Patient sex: M
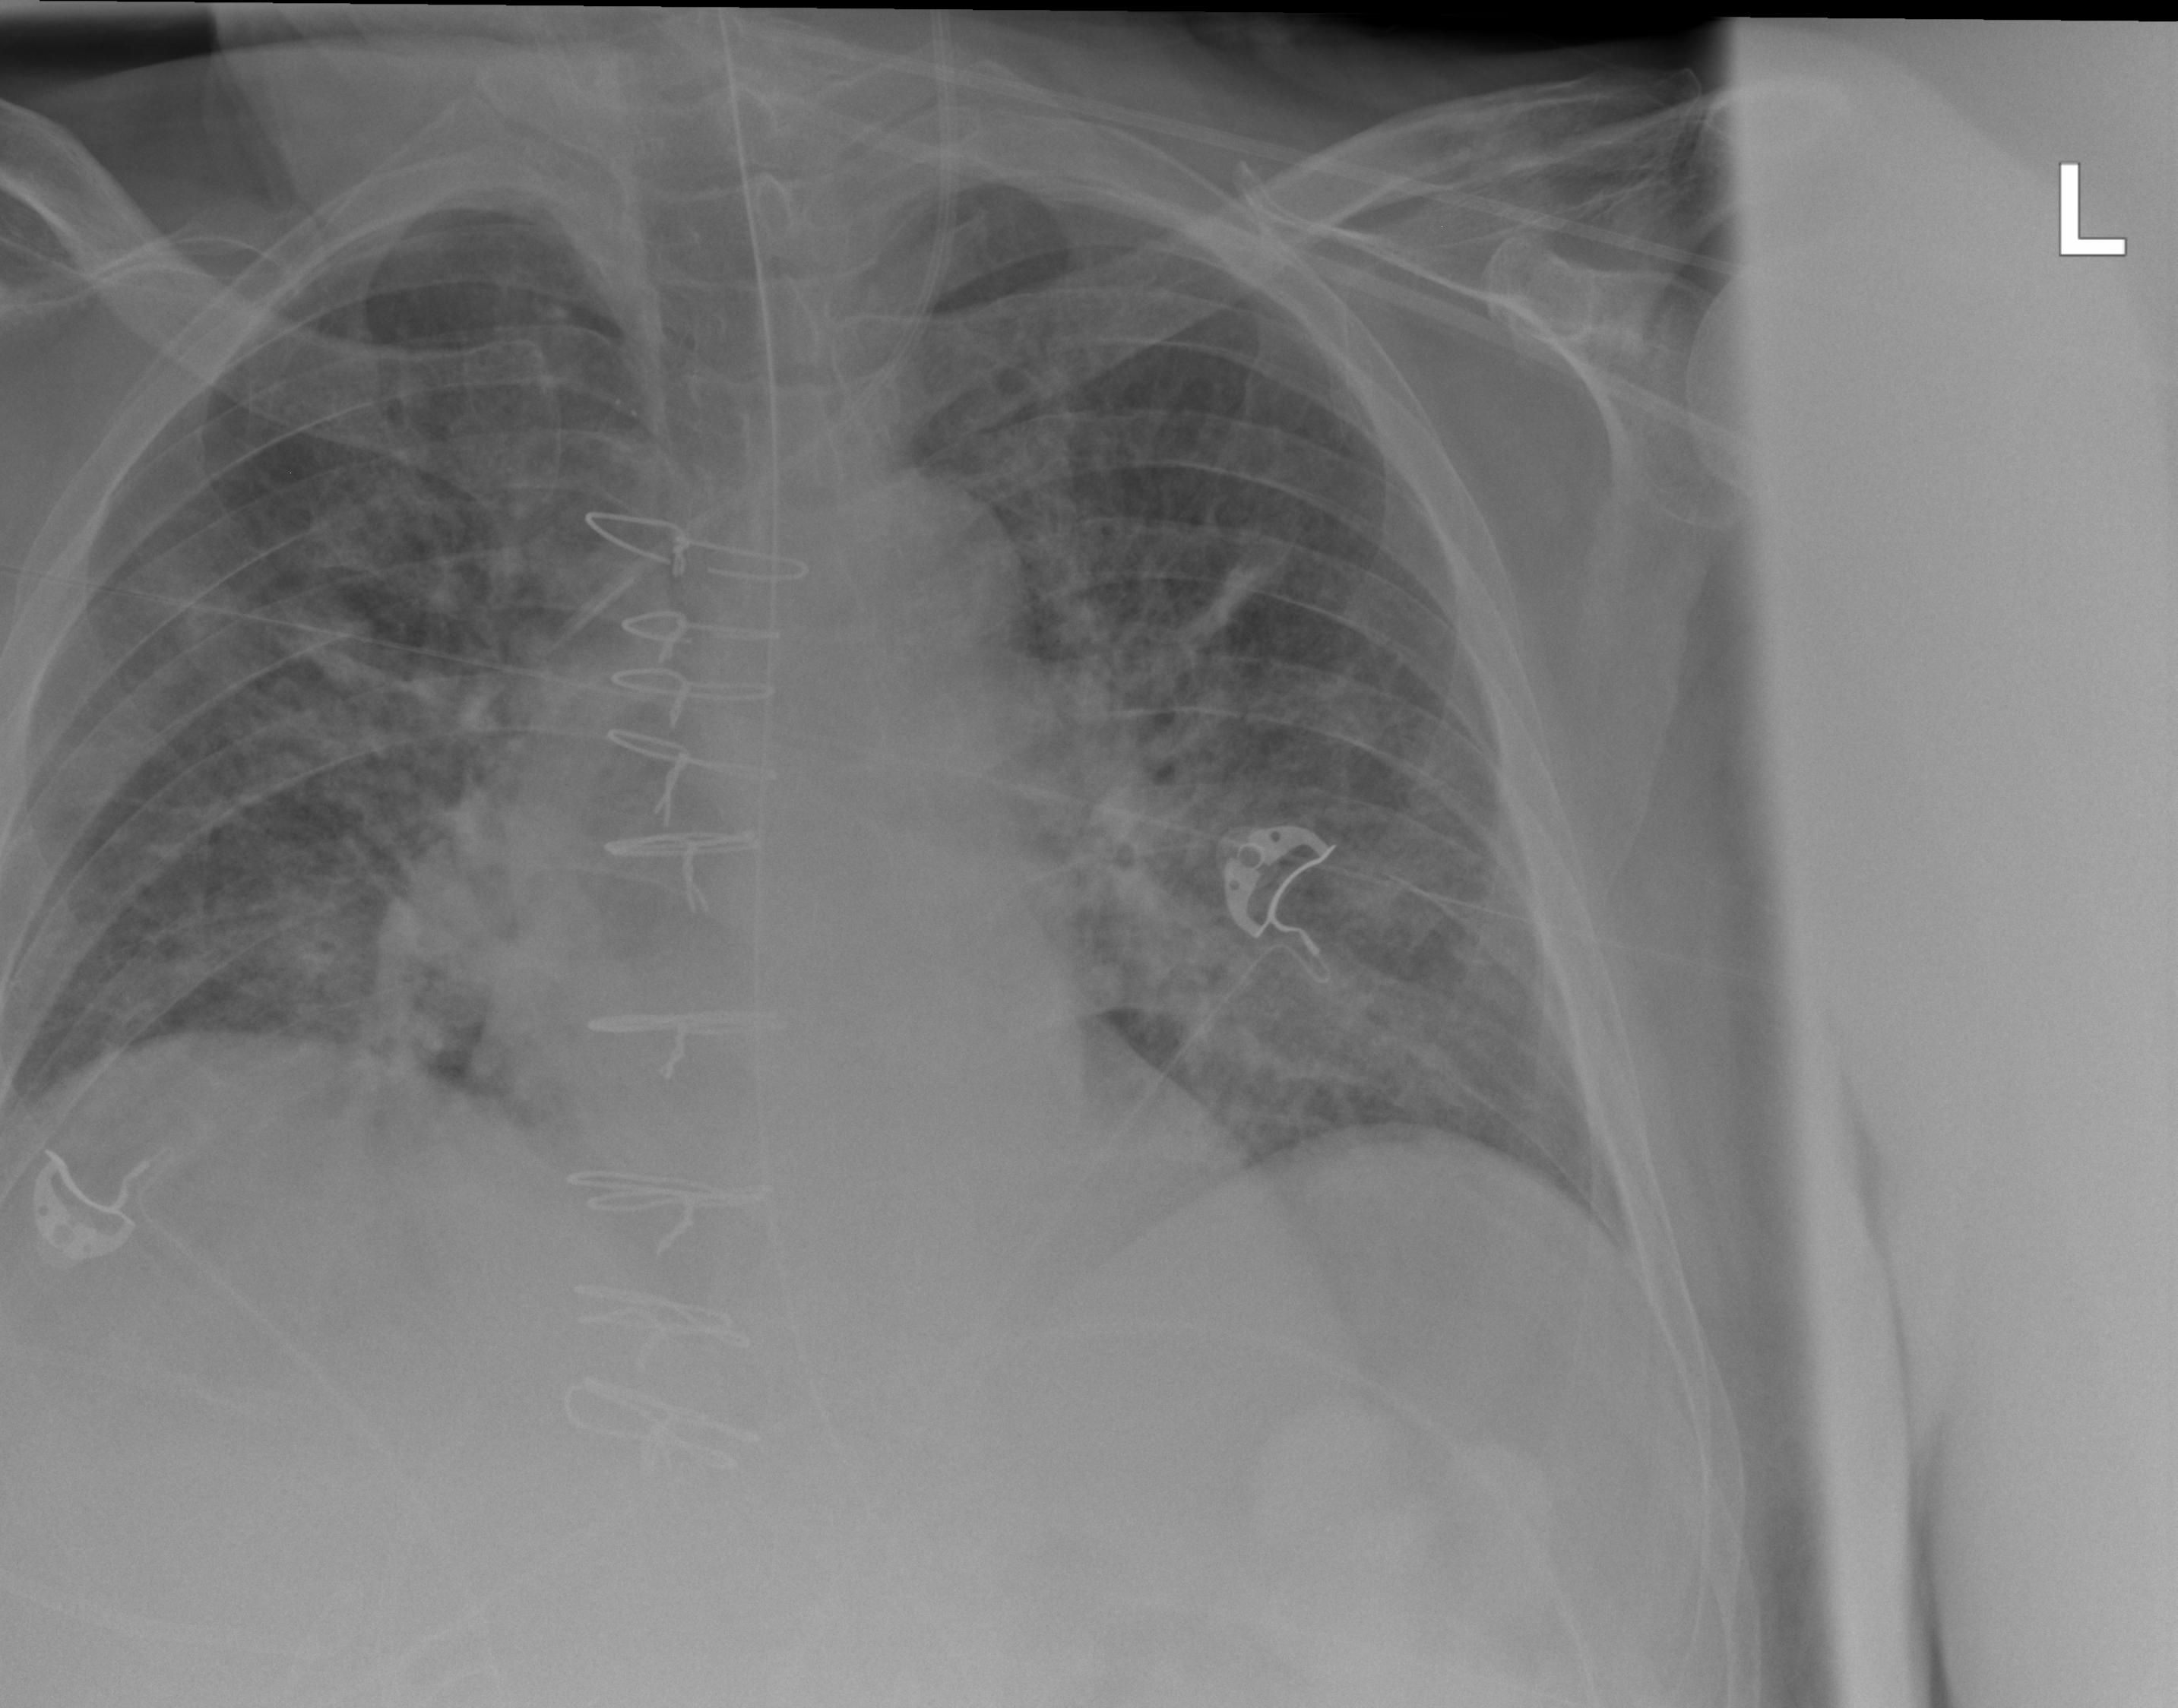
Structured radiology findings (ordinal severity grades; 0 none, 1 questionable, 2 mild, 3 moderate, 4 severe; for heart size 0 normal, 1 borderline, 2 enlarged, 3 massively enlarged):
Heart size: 0
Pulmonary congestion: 2
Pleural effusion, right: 0
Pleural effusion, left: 0
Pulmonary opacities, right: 2
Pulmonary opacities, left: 2
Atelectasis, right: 2
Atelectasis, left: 2